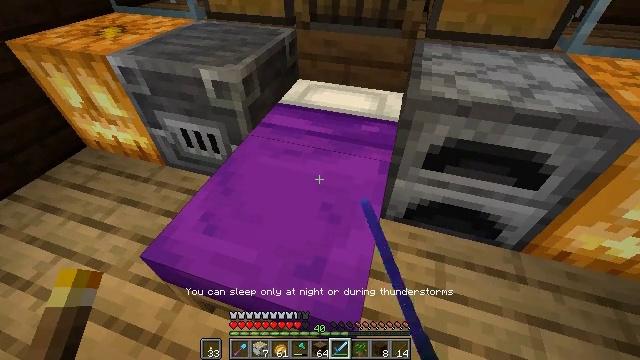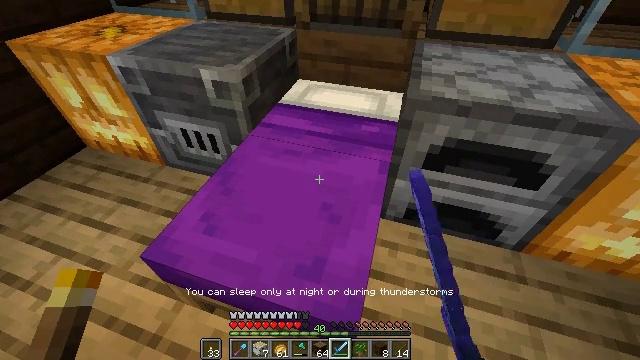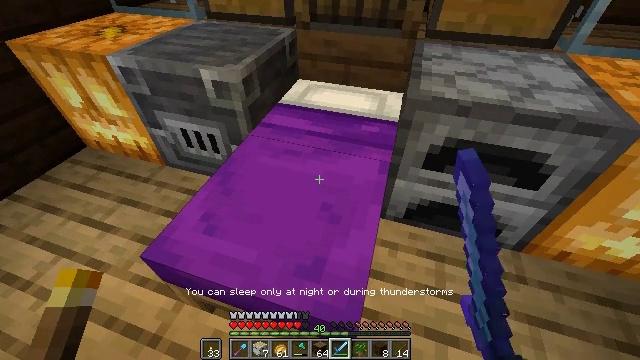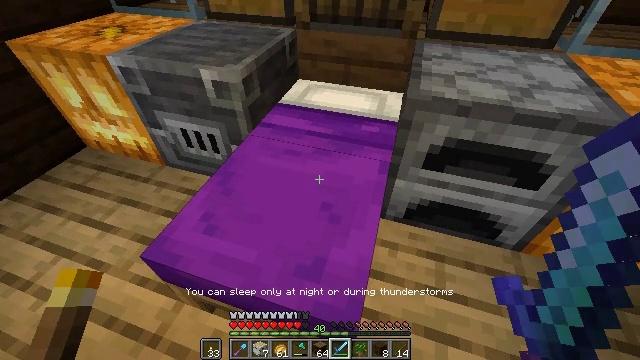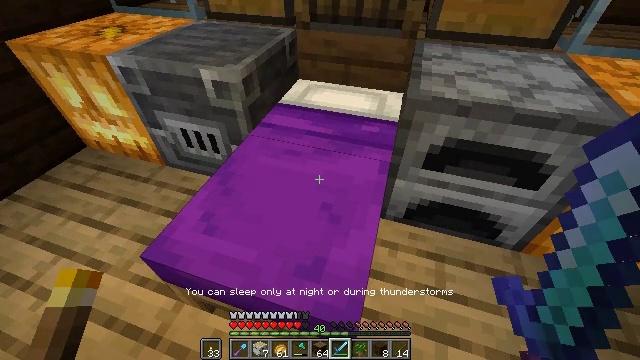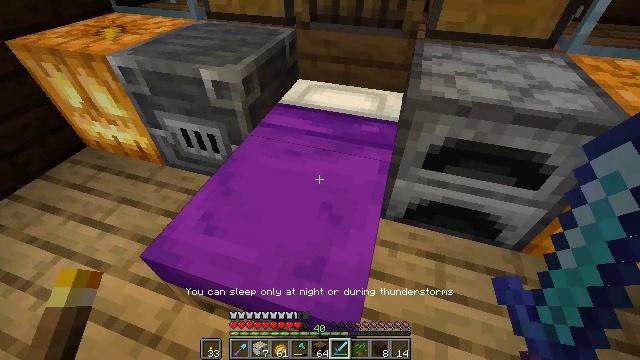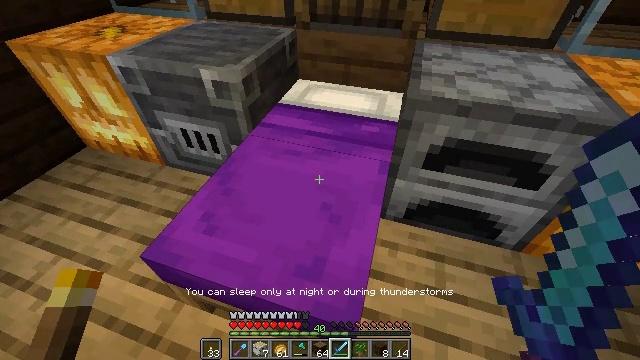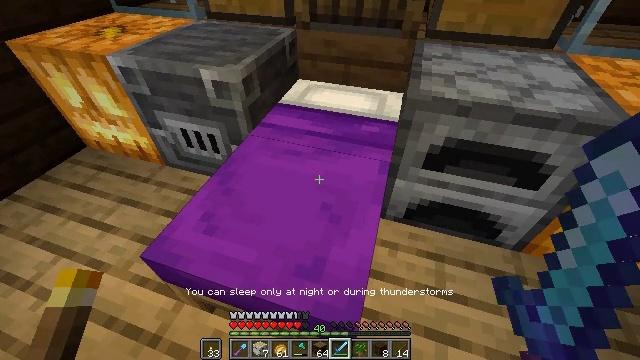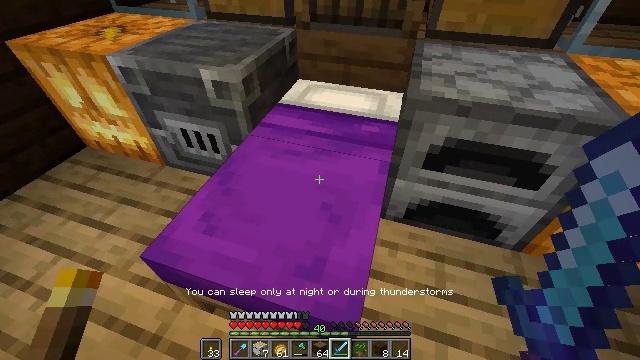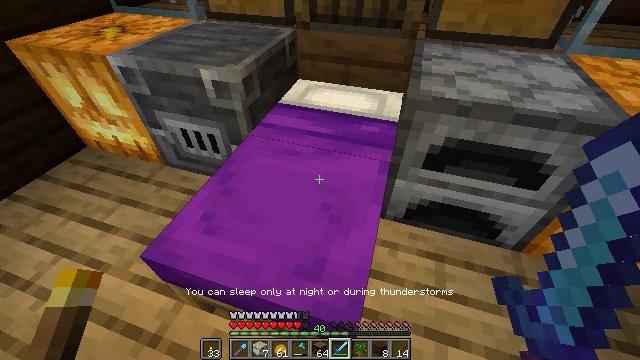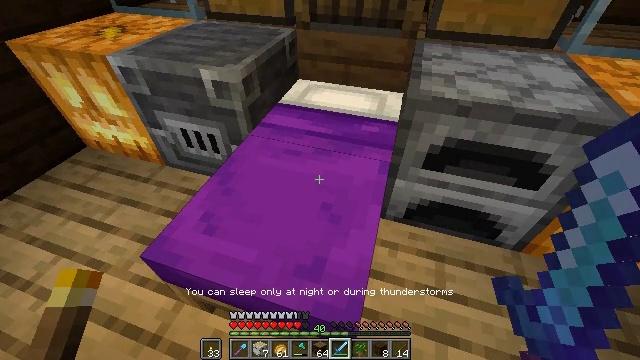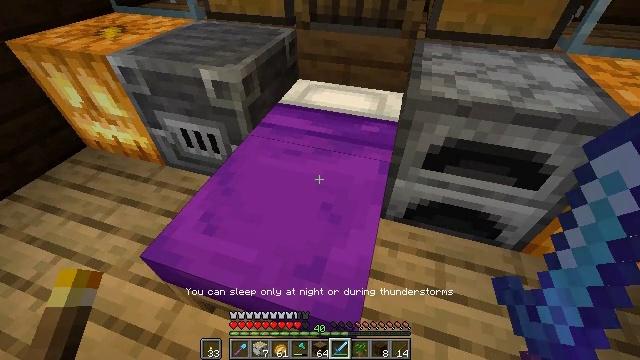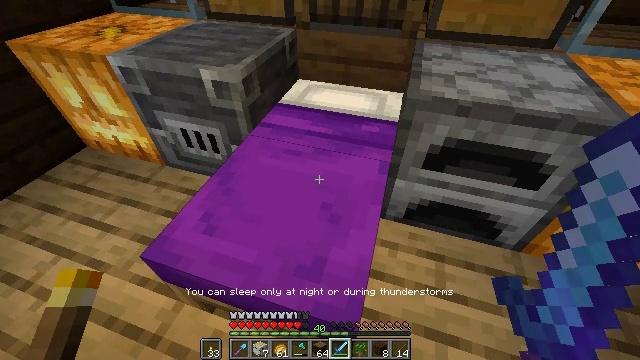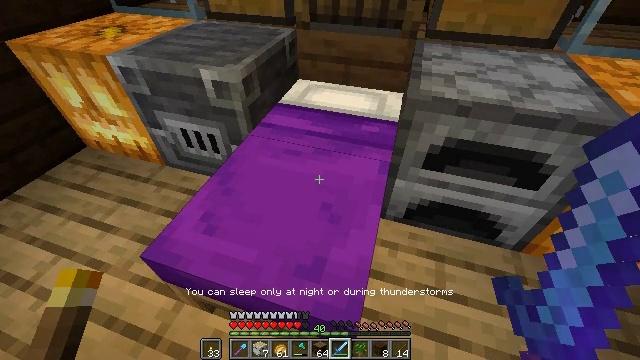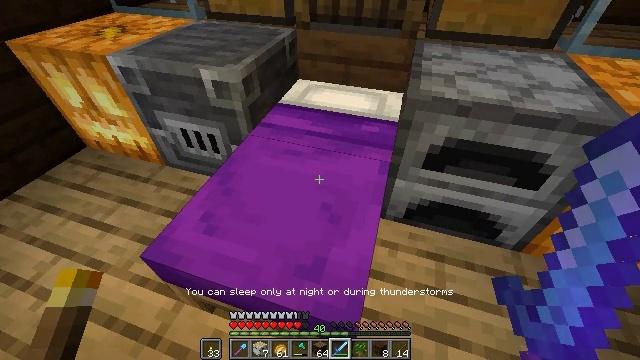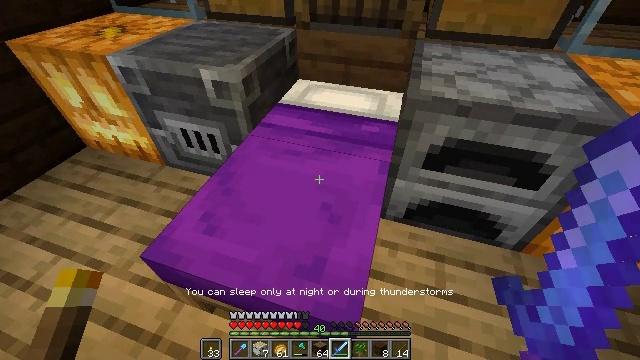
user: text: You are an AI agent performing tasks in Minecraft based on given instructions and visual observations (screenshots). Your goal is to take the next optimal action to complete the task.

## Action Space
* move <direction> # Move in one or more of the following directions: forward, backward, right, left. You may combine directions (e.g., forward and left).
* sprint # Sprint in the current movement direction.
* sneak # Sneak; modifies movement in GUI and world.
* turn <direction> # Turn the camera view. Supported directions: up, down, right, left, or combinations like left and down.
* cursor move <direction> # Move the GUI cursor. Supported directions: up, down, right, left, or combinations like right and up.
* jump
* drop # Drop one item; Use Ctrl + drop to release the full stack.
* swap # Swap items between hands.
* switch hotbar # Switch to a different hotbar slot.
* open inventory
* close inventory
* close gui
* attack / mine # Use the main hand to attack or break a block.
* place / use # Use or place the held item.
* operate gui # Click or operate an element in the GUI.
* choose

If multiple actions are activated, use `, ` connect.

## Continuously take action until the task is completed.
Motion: motion action
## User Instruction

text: Remove oak leaves from branches.
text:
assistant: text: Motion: no_op
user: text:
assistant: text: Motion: no_op
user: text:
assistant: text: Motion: no_op
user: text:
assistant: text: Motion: no_op
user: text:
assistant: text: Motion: no_op
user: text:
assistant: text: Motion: no_op
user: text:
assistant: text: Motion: no_op
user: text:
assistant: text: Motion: no_op
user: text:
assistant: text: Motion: no_op
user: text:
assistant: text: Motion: no_op
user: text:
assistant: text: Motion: no_op
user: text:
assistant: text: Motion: no_op
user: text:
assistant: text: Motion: no_op
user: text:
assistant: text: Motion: no_op
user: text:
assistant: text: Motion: no_op
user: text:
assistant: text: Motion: no_op
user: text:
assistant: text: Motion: no_op
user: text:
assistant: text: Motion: no_op
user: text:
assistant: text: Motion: no_op
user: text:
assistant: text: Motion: no_op
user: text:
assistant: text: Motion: no_op
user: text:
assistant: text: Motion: no_op
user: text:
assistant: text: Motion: no_op
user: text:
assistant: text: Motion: no_op
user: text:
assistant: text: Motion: no_op
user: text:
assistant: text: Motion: no_op
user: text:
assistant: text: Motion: no_op
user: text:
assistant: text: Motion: no_op
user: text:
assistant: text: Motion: no_op
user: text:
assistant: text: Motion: no_op